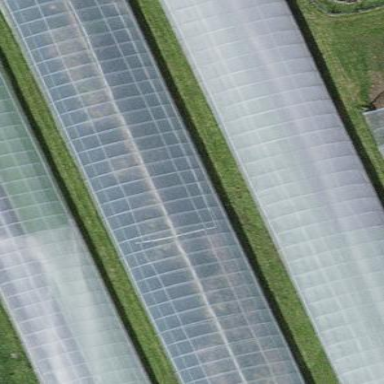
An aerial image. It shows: Greenhouse.